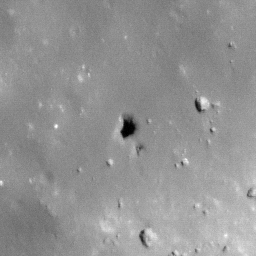
Pit: Jackson 5
Host crater: Jackson
Host type: impact_melt
Lunar coordinates: latitude 22.306, longitude 197.085